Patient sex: M
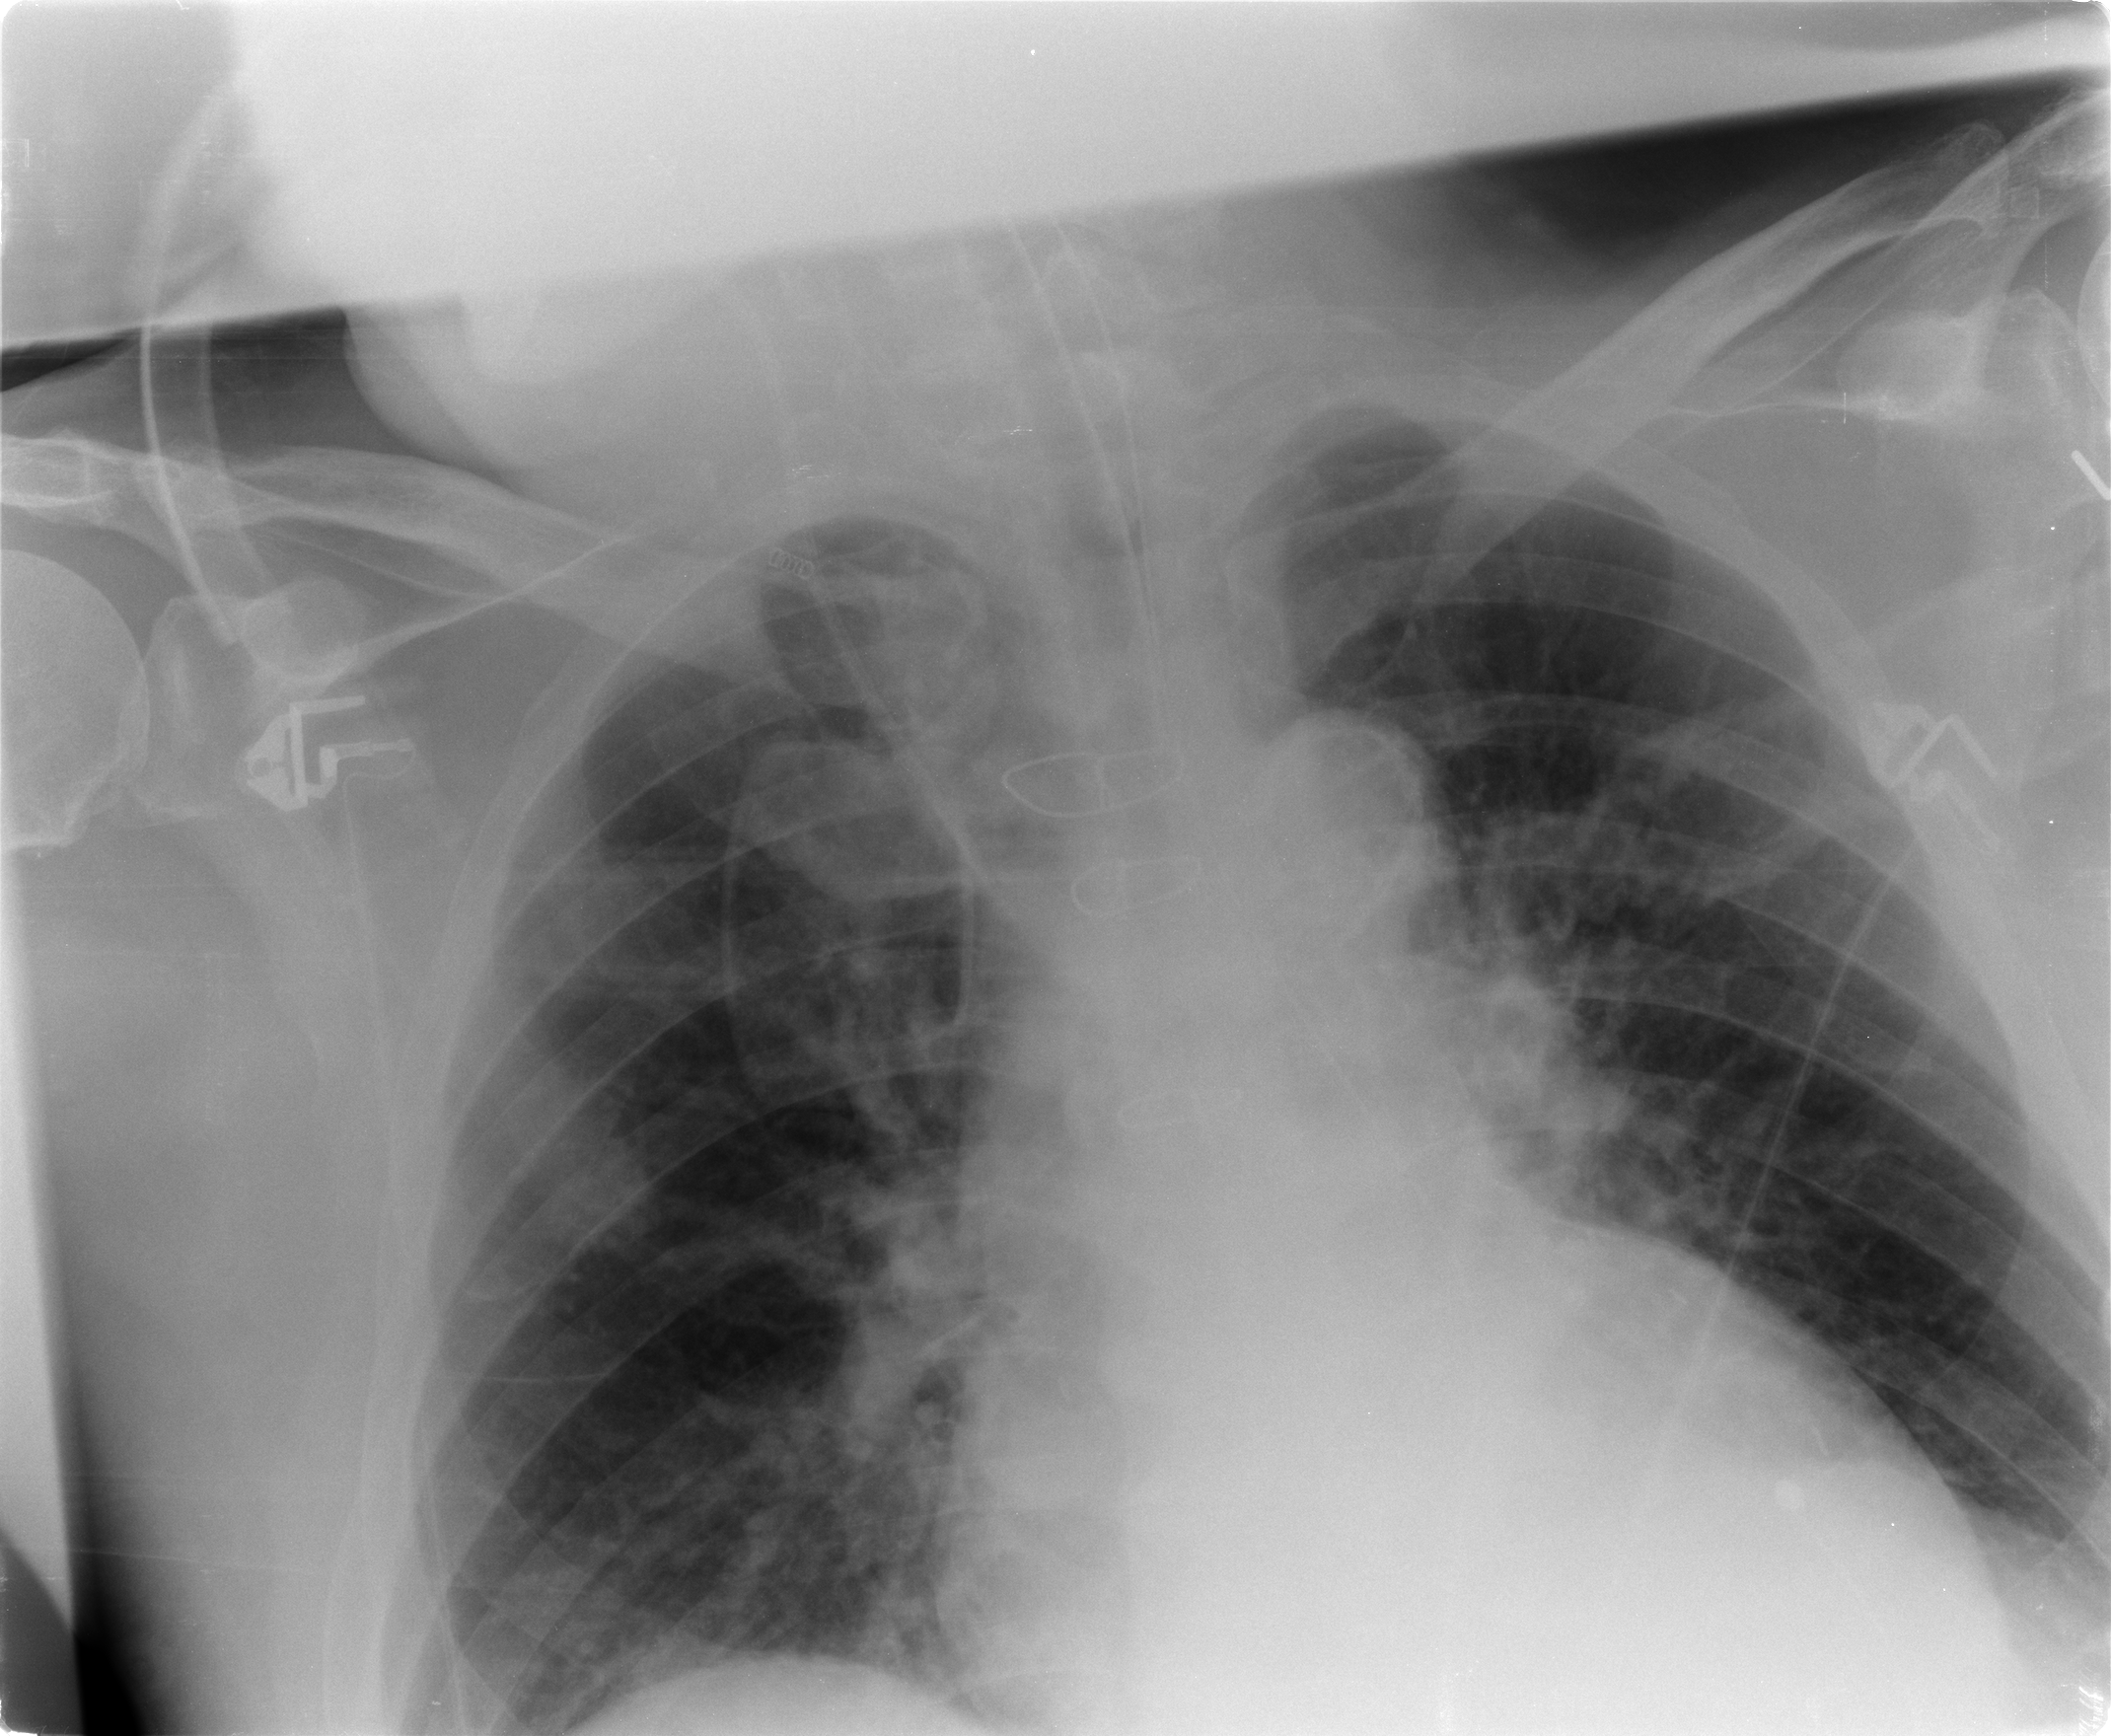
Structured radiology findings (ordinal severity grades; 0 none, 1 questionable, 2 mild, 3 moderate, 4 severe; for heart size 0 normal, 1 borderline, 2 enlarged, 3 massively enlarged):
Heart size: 2
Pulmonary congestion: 3
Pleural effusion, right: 0
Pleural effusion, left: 0
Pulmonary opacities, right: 1
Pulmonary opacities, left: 1
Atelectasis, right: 2
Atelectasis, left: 2